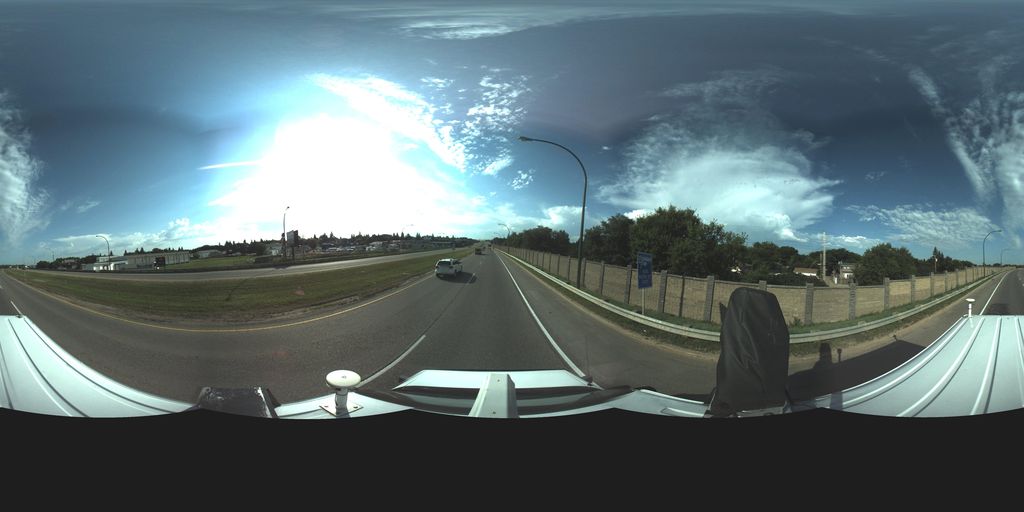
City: saskatoon